Question: I'm looking to combine the AutoComplete and TagEditor features together, drawing the data to be used from a database. This is going to go on to populate a new entry as an string, but for now I'm just focusing on getting the features working.
So far, I've tried a couple of different approaches, from both the original examples to links here like <URL>, but I'm not going around in circles.
I have 2 main issues, and I'm not sure if they are linked or not.
Firstly, The TagEditor feature is working on my site as a standalone field. I set up a partial view as a test with 2 fields in place. The top one is formatting correctly as a Tag TextArea as expected, but the bottom one is where I am trying to link this into a HTML helper for a string field, it doesn't pick up the JQuery element.

'''
@model NR.Models.Critvit
@using (Html.BeginForm())
{
@Html.AntiForgeryToken()
<hr />
<div class="form-horizontal">
@Html.ValidationSummary(true, "", new { @class = "text-danger" })
<div class="form-horizontal">
<div class="form-group">
@Html.LabelFor(model => model.KeySkills, htmlAttributes: new { @class = "control-label col-md-2" })
<div class="col-md-10">
<textarea class="skills"></textarea>
@Html.ValidationMessageFor(model => model.KeySkills, "", new { @class = "text-danger" })
</div>
</div>
<br />
<hr />
<div class="form-group">
@Html.LabelFor(model => model.KeySkills, htmlAttributes: new { @class = "control-label col-md-2" })
<div class="col-md-10">
@Html.TextAreaFor(model => model.KeySkills, new { htmlAttributes = new { id = "skills", @class = "skills form-control" } })
@Html.ValidationMessageFor(model => model.KeySkills, "", new { @class = "text-danger" })
</div>
</div>
</div>
</div>
'''
}
Secondly, the query doesn't want to use any of the Source values set in the function. This is the most recent version, where I'm trying to get the list of skills from the db and use them as the Source array's. I'm not seeing any JSON activity when I run the page and use the fields either. This is a couple of different ways I've tried.
'''
<script>
$(document).ready(function () {
$('#skillslist').tagEditor({
autocomplete: {
delay: 0, position: { collision: 'flip' },
source: function(request, response) {
$.ajax({
type: "POST",
url: "/skills/search",
dataType: "json",
data: {
term: request.term
},
error: function(xhr, textStatus, errorThrown) {
alert('Error: ' + xhr.responseText);
},
success: function(data) {
response($.map(data, function(c) {
return {
label: s.SkillName,
value: s.SkillId
}
}));
}
});
},
forceLowercase: false,
placeholder: 'Skills Titles (placeholder) ...'
}
});
});
'''
'''
<script type="text/javascript">
$(document).ready(function () {
$('.skills').tagEditor({
autocomplete: {
delay: 0, position: { collision: 'flip' },
source: '@Url.Action("GetSkillList")'},
forceLowercase: false,
placeholder: 'Skills Titles (placeholder) ...'
});
});
</script>
'''
'''
using System;
using System.Collections.Generic;
using System.Linq;
using System.Web;
using System.Web.Mvc;
using NR.DAL;
using NR.Models;
namespace NR.Controllers
{
public class HomeController : Controller
{
private NRContext db = new NRContext();
public ActionResult Index()
{
return View();
}
[Cut for space]
public ActionResult GetSkillList(string term)
{
var result = from s in db.Skills
where s.SkillName.ToLower().Contains(term)
select s.SkillName;
return Json(result.ToList(), JsonRequestBehavior.AllowGet);
}
}
'''
}
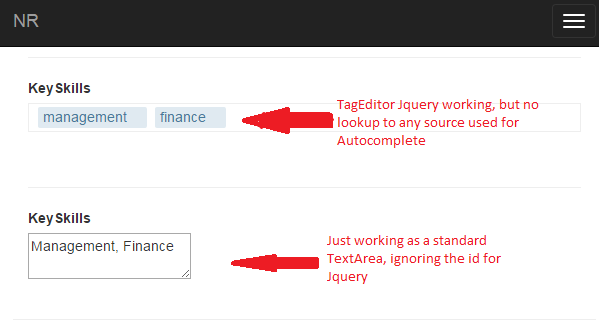
Answer: To close out and answer:
@stephenmuecke got me on the right track to ensure the Json include ToList and the bundle was correct.